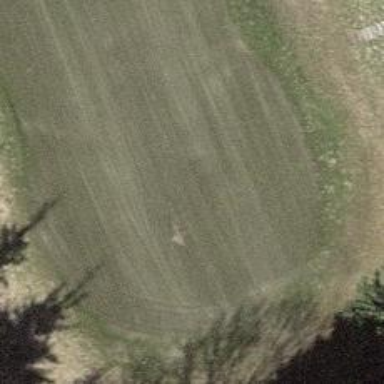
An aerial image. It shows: Golf hole.